Question: I am using the Microsoft TFS API and one of the properties on one of the interfaces has been marked as Obsolete and it instructs me to use a different property. Unfortunately the property the API wants me to use is used by TFS2010 and not TFS2008.
I have tried doing this:
'''
#pragma warning disable 0612, 0618
request.CommandLineArguments = arguments;
#pragma warning restore 0612, 0618
'''
But I still get the error that CommandLineArguments is obsolete. Is there anyway to suppress this?
EDIT
Unfortunately this is not showing up as a 'Warning as Error', in fact Treat Warning's As Error's is turned off in my project. Here is a screen cap of the offending code as well as the error list

EDIT 2:
After using ILSpy the CommandLineArguments property looks like this in the TFS2010 API:
'''
[Obsolete("This property has been deprecated. Please remove all references. To pass command line arguments to MSBuild.exe, set the ProcessParameters property.", true)]
string CommandLineArguments
{
get;
set;
}
'''
Unfortunately I don't think there is a way to tell the compiler to ignore the error that the Obsolete attribute is causing.
EDIT 3
As @Peter Ritchie points out this value could be set via reflection. As I thought through this problem though my guess is that if Microsoft set the property to throw an exception even if you did set it via reflection I doubt that the value would be referenced anywhere.
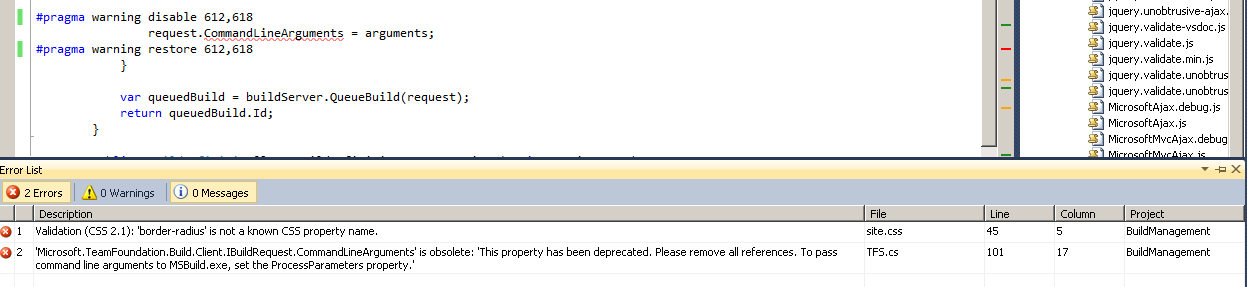
Answer: Following works for me:
'''
#pragma warning disable 612,618
request.CommandLineArguments = arguments;
#pragma warning restore 612,618
'''
notice no leading 0 in the numbers
EDIT:
Okay, your assembly has the "true" argument in the ObsoleteAttribute constructor. This means you can't use the property and not get an error.
If you can't re-write your code to avoid using this property, you'll have to invoke the property setter via reflection, for example:
'''
request.GetType().GetProperty("Number").SetValue(request, arguments, null);
'''
and getting is similar:
> (string)request.GetType().GetProperty("CommandLineArguments").GetValue(request, null);